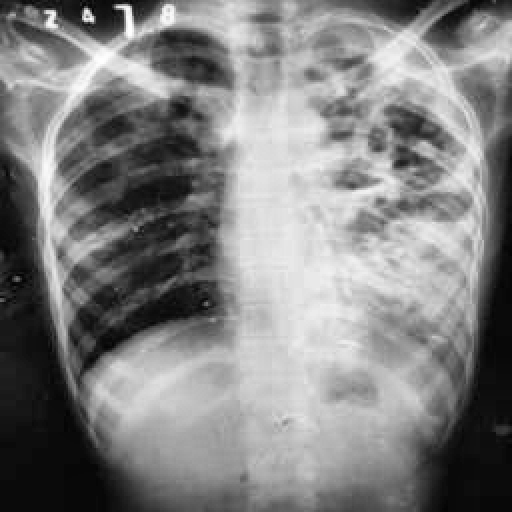
Finding: TUBERCULOSIS